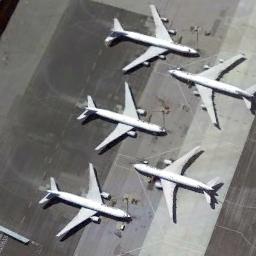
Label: airplane